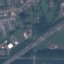
Land use / land cover class: Highway